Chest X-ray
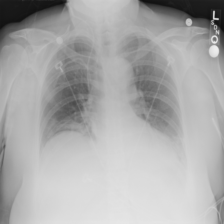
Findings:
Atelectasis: positive
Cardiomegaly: negative
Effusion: positive
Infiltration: positive
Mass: negative
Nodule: negative
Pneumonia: negative
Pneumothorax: negative
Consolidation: negative
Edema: negative
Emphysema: negative
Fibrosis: negative
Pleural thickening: negative
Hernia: negative